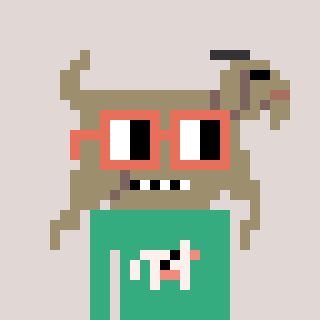
a pixel art character with square orange glasses, a goat-shaped head and a teal-colored body on a warm background